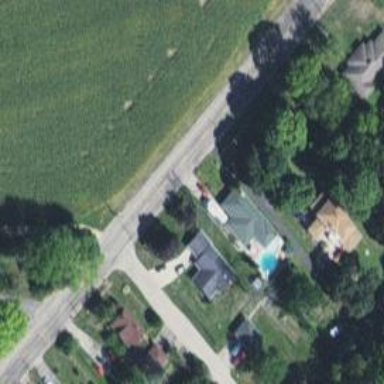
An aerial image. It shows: Driveway.